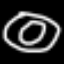
Label: donut